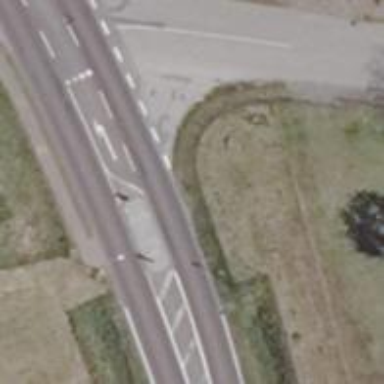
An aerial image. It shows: Asphalt road classified as primary highway.